Question: Using the code below I can draw a bounding box around every connected component.
'''
bw_normal2 = im2bw(img, graythresh(img));
bw22 = imcomplement(bw_normal2);
bw3 = bwmorph(bw22, 'dilate');
[label2,n2] = bwlabel(bw3);
stats2 = regionprops(label2, {'Area', 'BoundingBox'});
area2 = stats2.Area;
idx = find((0 <= area2) & (area2 <= 6000))
BW2 = ismember(label2,idx);
figure, imshow(BW2)
imshow(img);
for j=1:n
hold on
rectangle('Position',[stats2(j).BoundingBox(1),stats2(j).BoundingBox(2),stats2(j).BoundingBox(3),stats2(j).BoundingBox(4)],...
'EdgeColor','r','LineWidth',2 );
end
'''

Rather than making a bounding box around every connected component is it possible to randomly colour them?
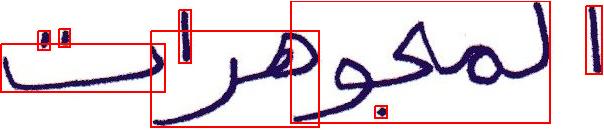
Answer: Why don't you just use 'label2'? That's already a matrix with each individual component given a different value. Then apply one of the built in colormaps, or produce a colormap which forces the background (zero) values to be white or black as you prefer.
'''
imshow(label2,[])
colormap(lines)
'''